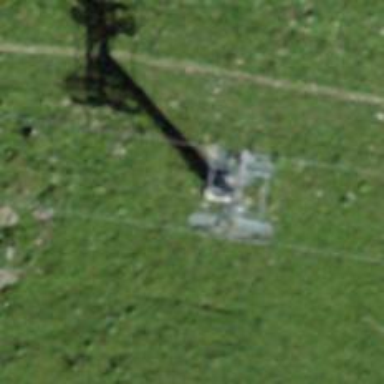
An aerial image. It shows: Pylon used for aerialway.